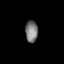
Tissue: lung
Cell type: Endothelial cells
Senescence score: 0.7032
Nuclear area (px): 258
Mean DAPI intensity: 124.31